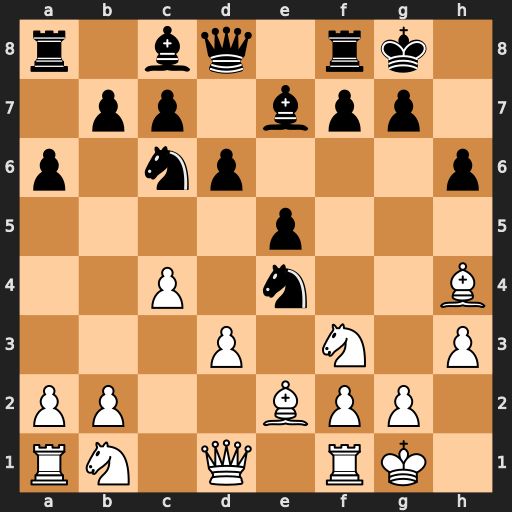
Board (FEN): r1bq1rk1/1pp1bpp1/p1np3p/4p3/2P1n2B/3P1N1P/PP2BPP1/RN1Q1RK1
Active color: w
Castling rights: -
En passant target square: -
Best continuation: Bxe7 Nxe7 dxe4